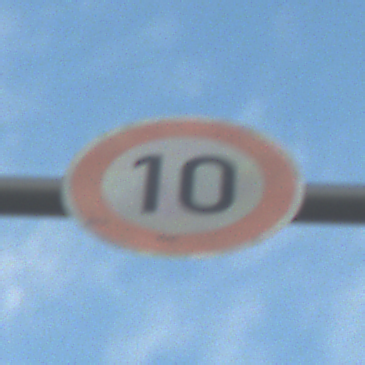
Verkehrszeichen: Geschwindigkeit10
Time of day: SunriseSunset
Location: Outdoor (RoadRail)
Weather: PartlyCloudy
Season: NotSpecified
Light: Natural